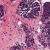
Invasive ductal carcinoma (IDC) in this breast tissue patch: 0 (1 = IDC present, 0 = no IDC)